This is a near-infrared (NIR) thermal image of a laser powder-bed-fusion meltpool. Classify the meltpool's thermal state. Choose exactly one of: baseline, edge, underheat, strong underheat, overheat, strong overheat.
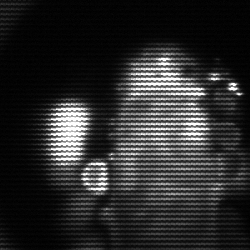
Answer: strong underheat